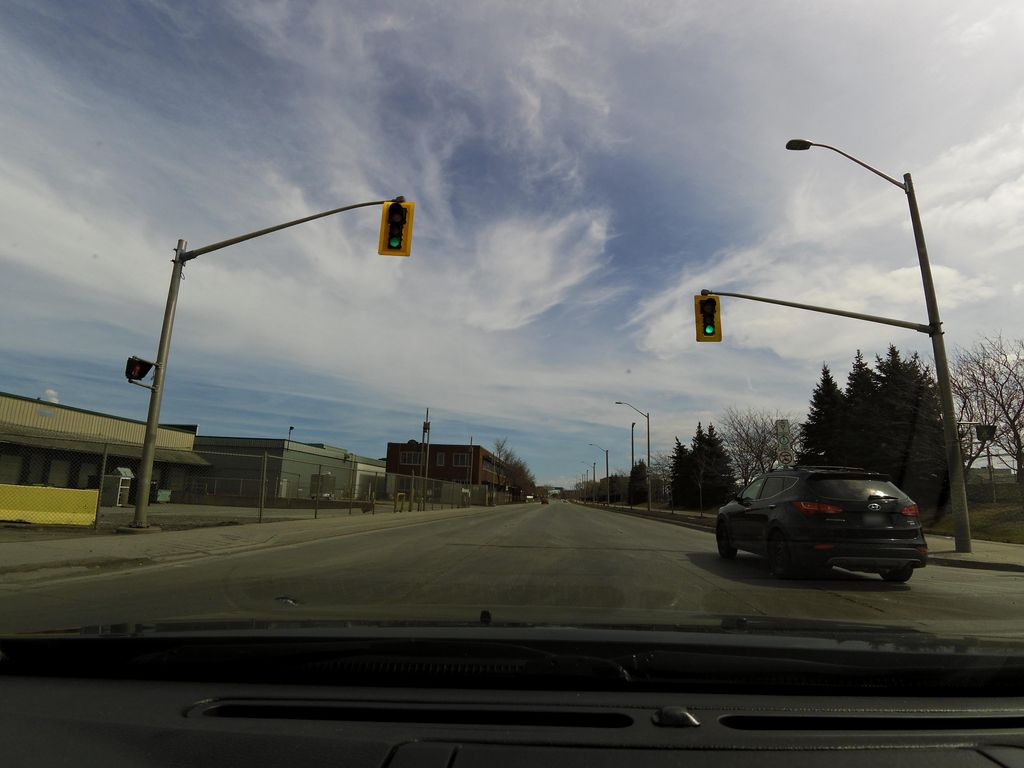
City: hamilton